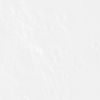
Label: not_dusty